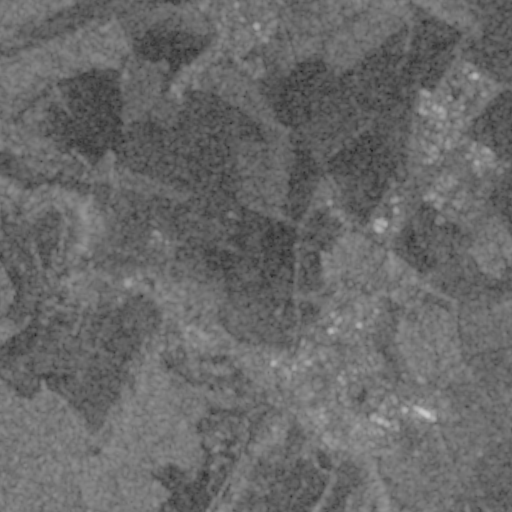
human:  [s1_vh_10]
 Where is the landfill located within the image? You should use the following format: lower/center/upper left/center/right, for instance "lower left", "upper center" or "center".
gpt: The landfill is located in the center right of the image.
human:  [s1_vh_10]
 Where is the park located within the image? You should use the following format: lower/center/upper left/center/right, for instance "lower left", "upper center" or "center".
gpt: The park is located in the lower right of the image.
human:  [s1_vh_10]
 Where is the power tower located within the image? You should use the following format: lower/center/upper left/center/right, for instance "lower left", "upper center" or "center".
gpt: The power tower is located in the upper right of the image.
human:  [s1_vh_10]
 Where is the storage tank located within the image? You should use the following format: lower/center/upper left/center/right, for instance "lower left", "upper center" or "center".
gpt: The storage tank is located in the center left of the image.
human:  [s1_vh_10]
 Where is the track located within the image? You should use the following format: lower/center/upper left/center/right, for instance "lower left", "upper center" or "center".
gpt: The track is located in the lower right of the image.
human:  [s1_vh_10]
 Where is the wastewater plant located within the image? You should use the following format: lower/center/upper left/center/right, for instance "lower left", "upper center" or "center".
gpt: The wastewater plant is located in the center left of the image.
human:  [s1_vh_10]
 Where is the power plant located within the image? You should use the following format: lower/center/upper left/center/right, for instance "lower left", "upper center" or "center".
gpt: There is no power plant in the image.

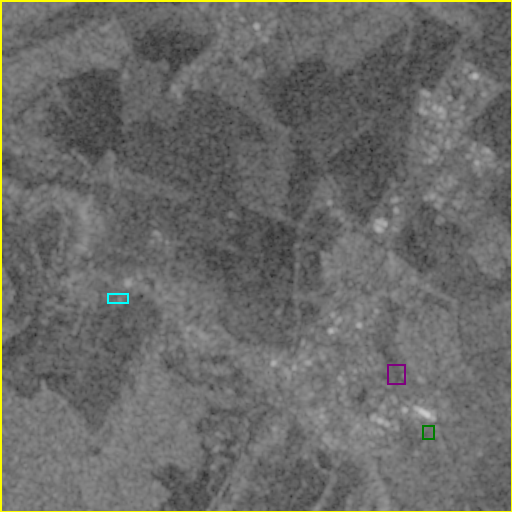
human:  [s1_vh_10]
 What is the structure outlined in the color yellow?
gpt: The structure outlined in yellow is a crop field.
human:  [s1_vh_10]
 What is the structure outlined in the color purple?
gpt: The structure outlined in purple is a park.
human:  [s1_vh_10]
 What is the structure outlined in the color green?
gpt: The structure outlined in green is a track.
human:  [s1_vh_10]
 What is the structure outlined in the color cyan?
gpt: The structure outlined in cyan is a wastewater plant.
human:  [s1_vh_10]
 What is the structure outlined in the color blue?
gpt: There is no blue outline.